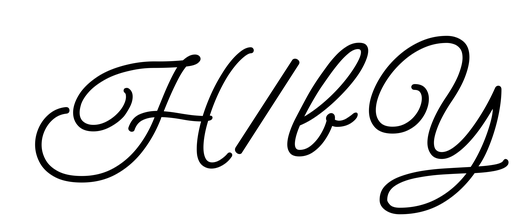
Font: MeowScript-Regular